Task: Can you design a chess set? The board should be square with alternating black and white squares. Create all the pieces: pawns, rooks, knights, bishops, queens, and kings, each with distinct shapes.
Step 605:
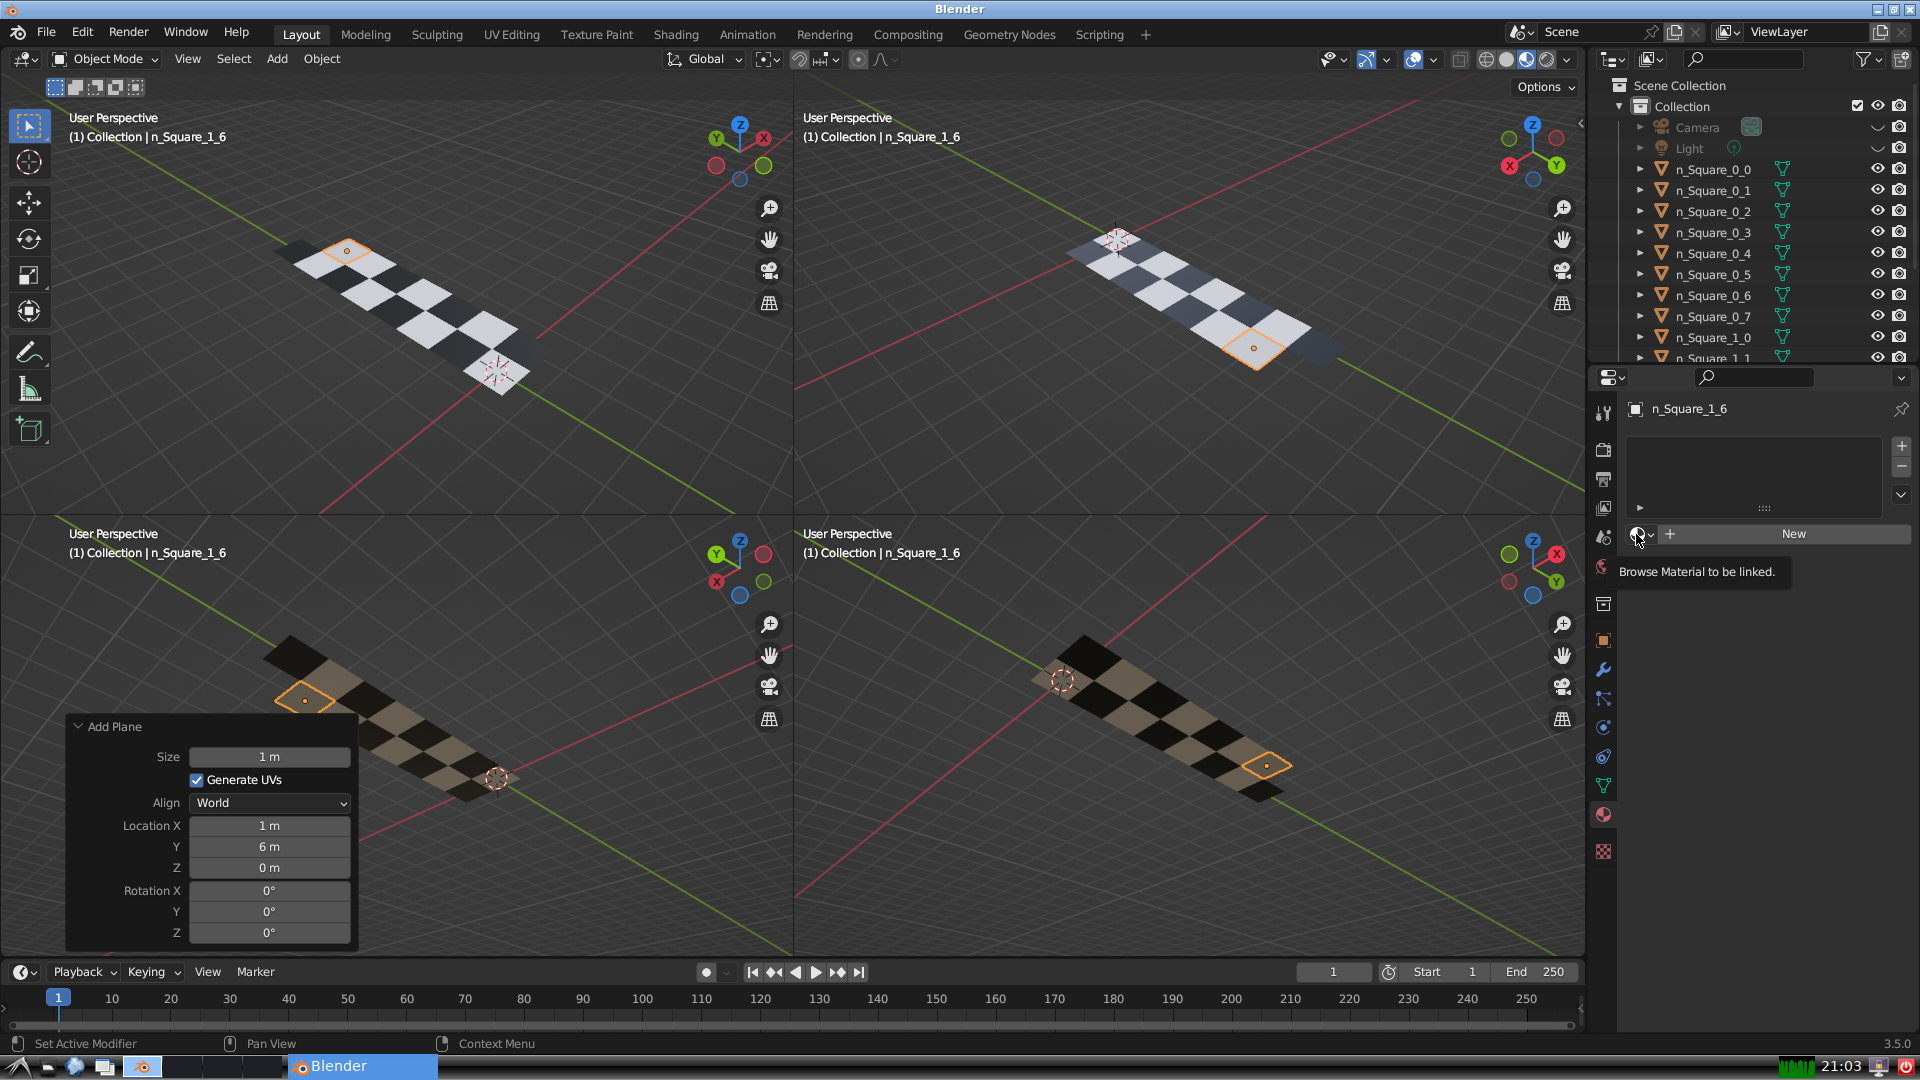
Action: click: no